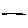
Label: line